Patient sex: F
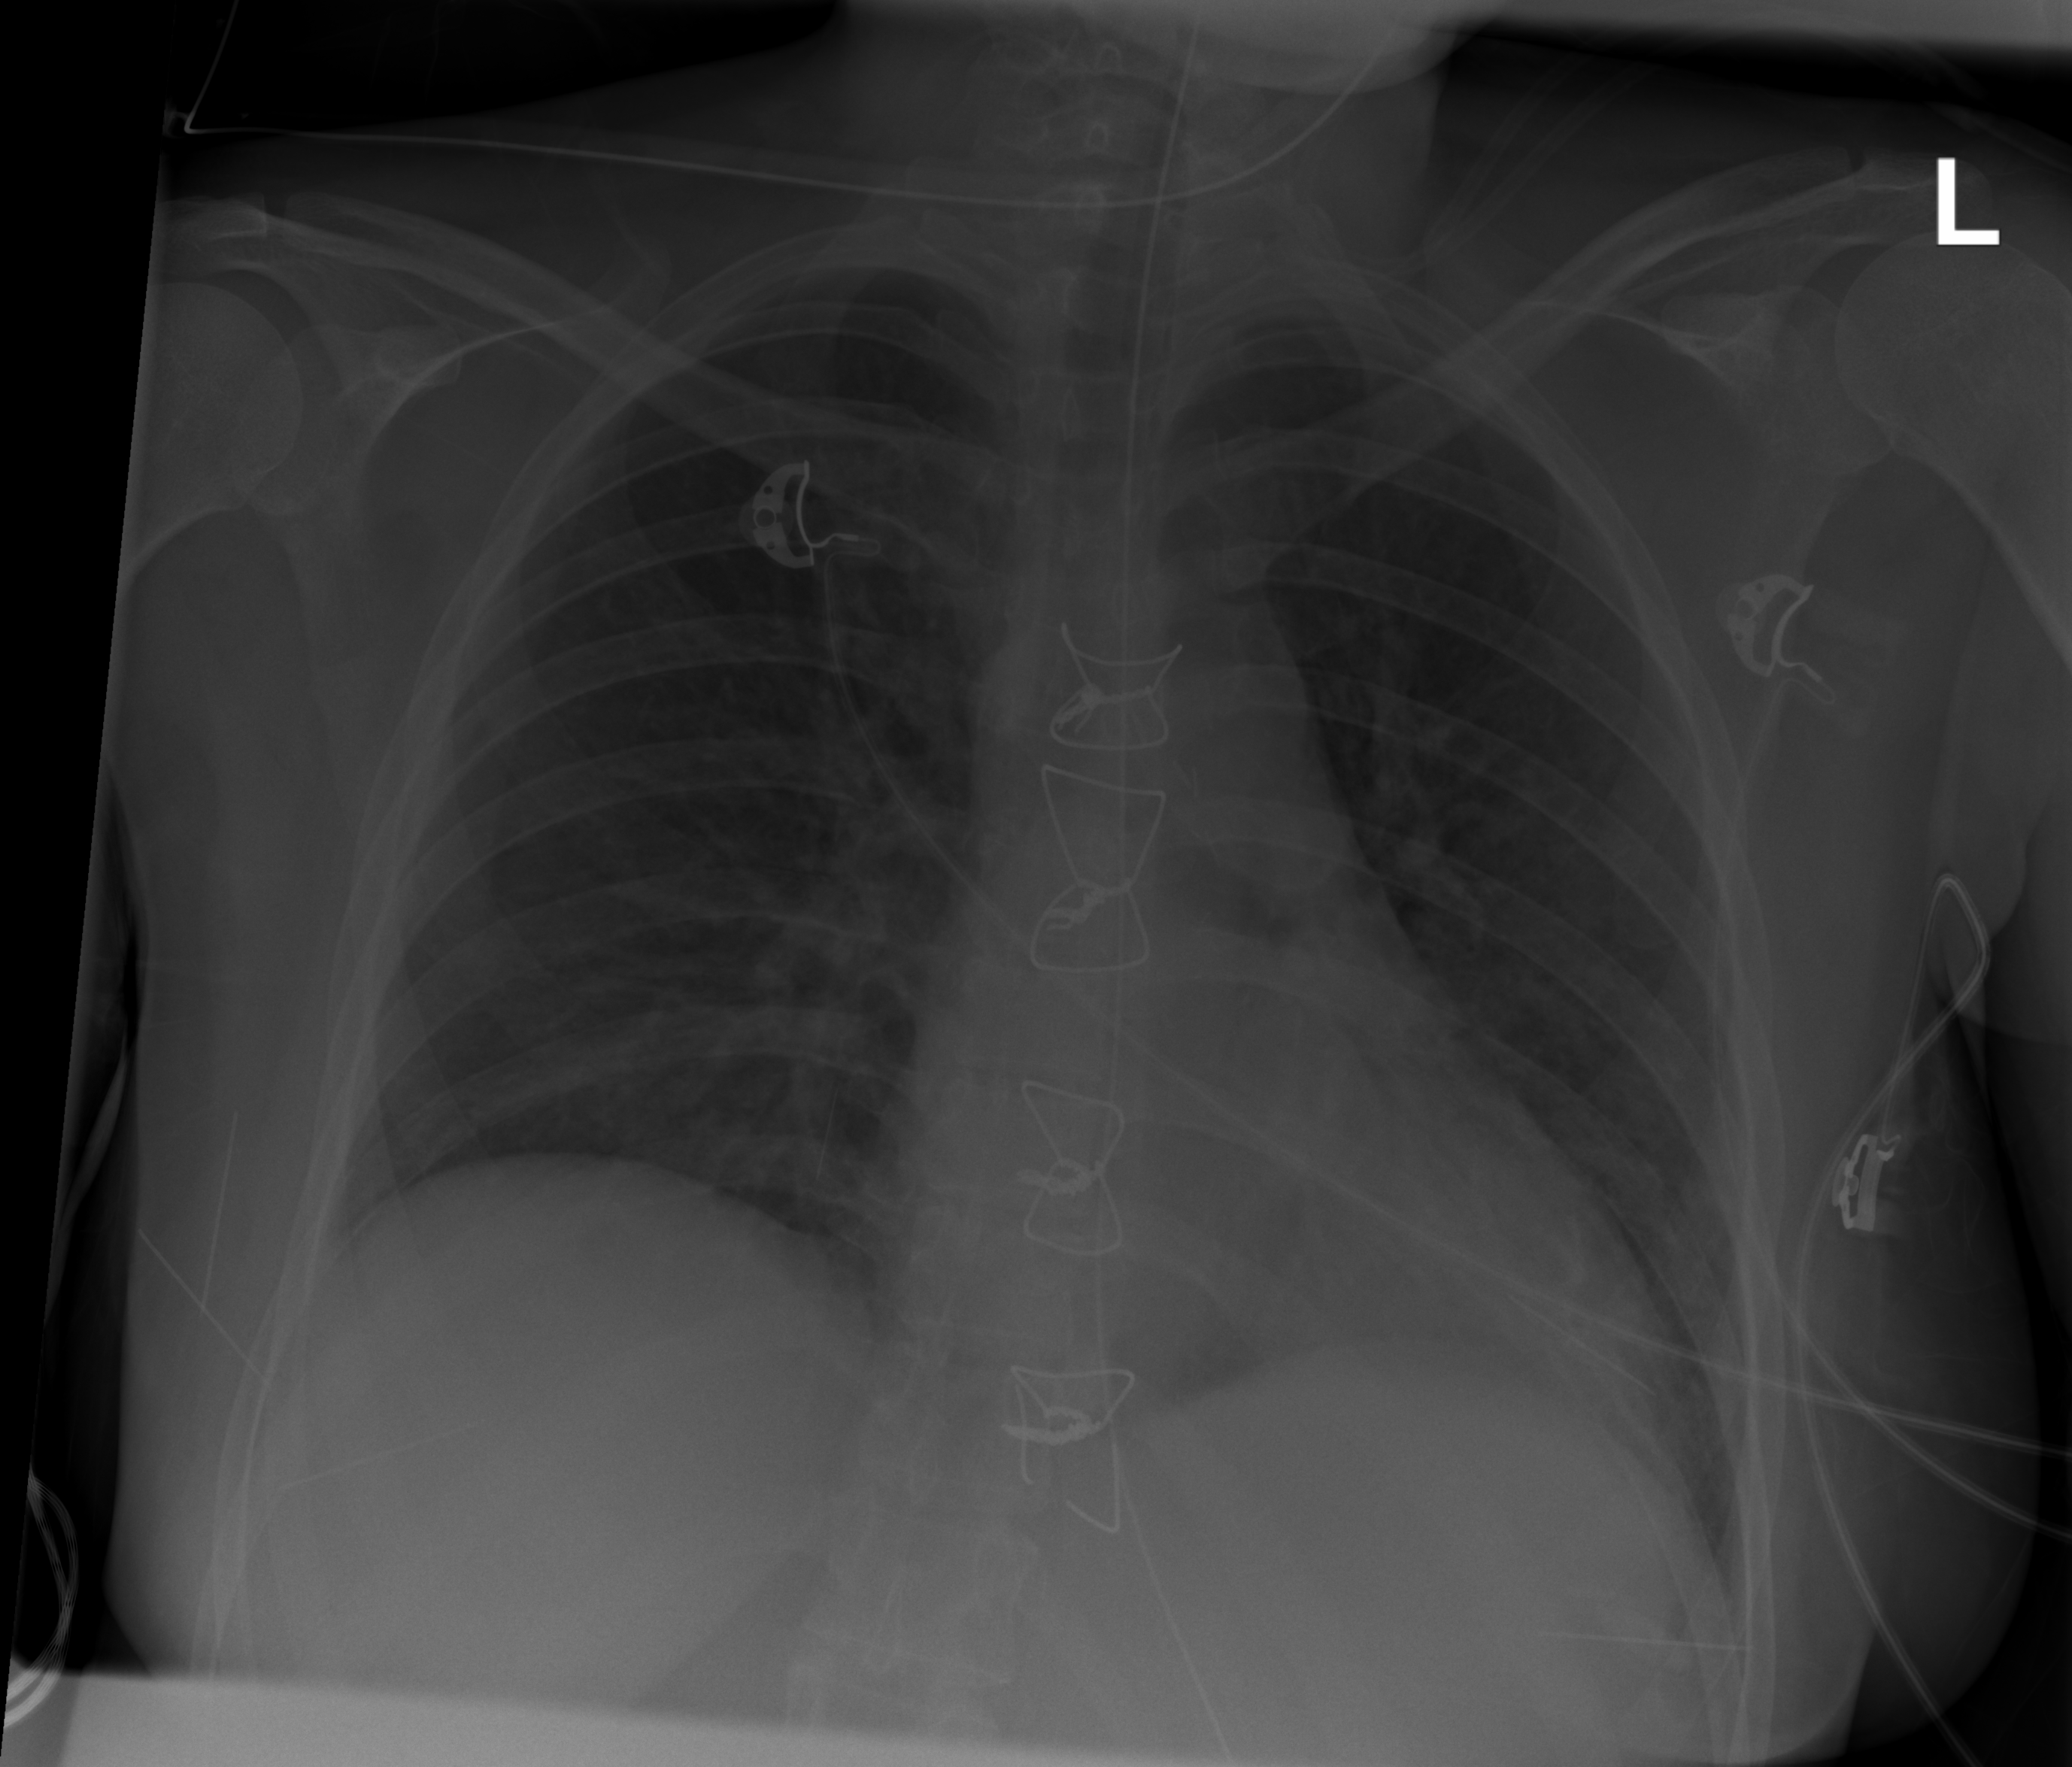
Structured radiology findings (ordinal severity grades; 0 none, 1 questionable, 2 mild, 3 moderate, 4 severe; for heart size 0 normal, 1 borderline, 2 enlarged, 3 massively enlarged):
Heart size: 1
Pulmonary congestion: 0
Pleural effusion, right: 0
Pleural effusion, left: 0
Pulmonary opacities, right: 0
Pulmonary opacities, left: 0
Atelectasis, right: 2
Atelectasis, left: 2